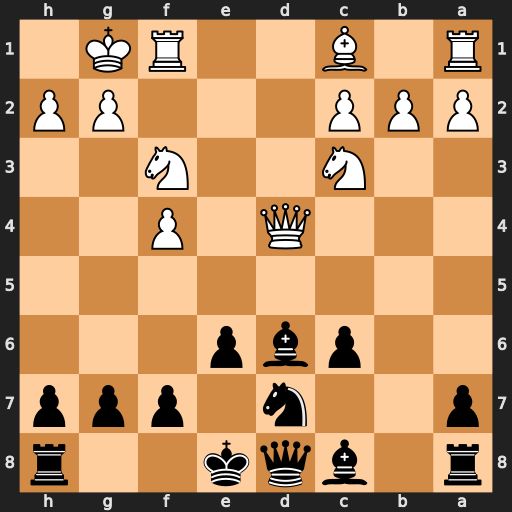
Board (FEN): r1bqk2r/p2n1ppp/2pbp3/8/3Q1P2/2N2N2/PPP3PP/R1B2RK1
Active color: b
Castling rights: kq
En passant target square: -
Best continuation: Bc5 Qxc5 Nxc5